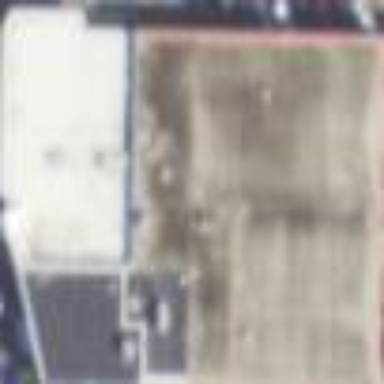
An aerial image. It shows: Commercial building housing car shop.